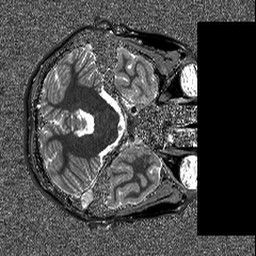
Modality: T1map
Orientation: axial
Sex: female